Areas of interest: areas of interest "Entertainment Venue"
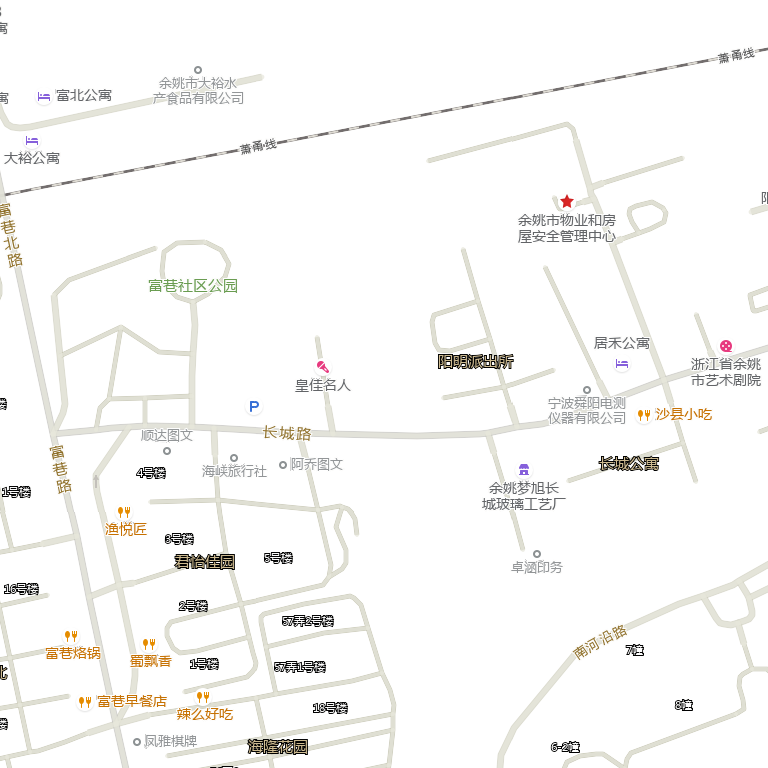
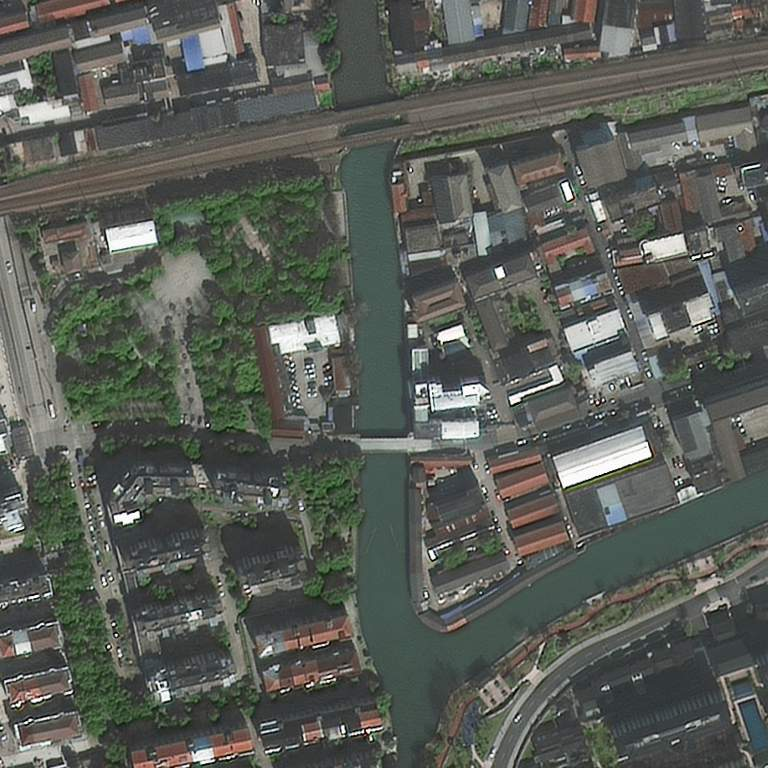